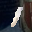
Label: 1